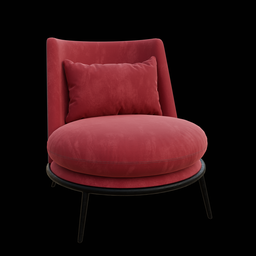
Label: furniture